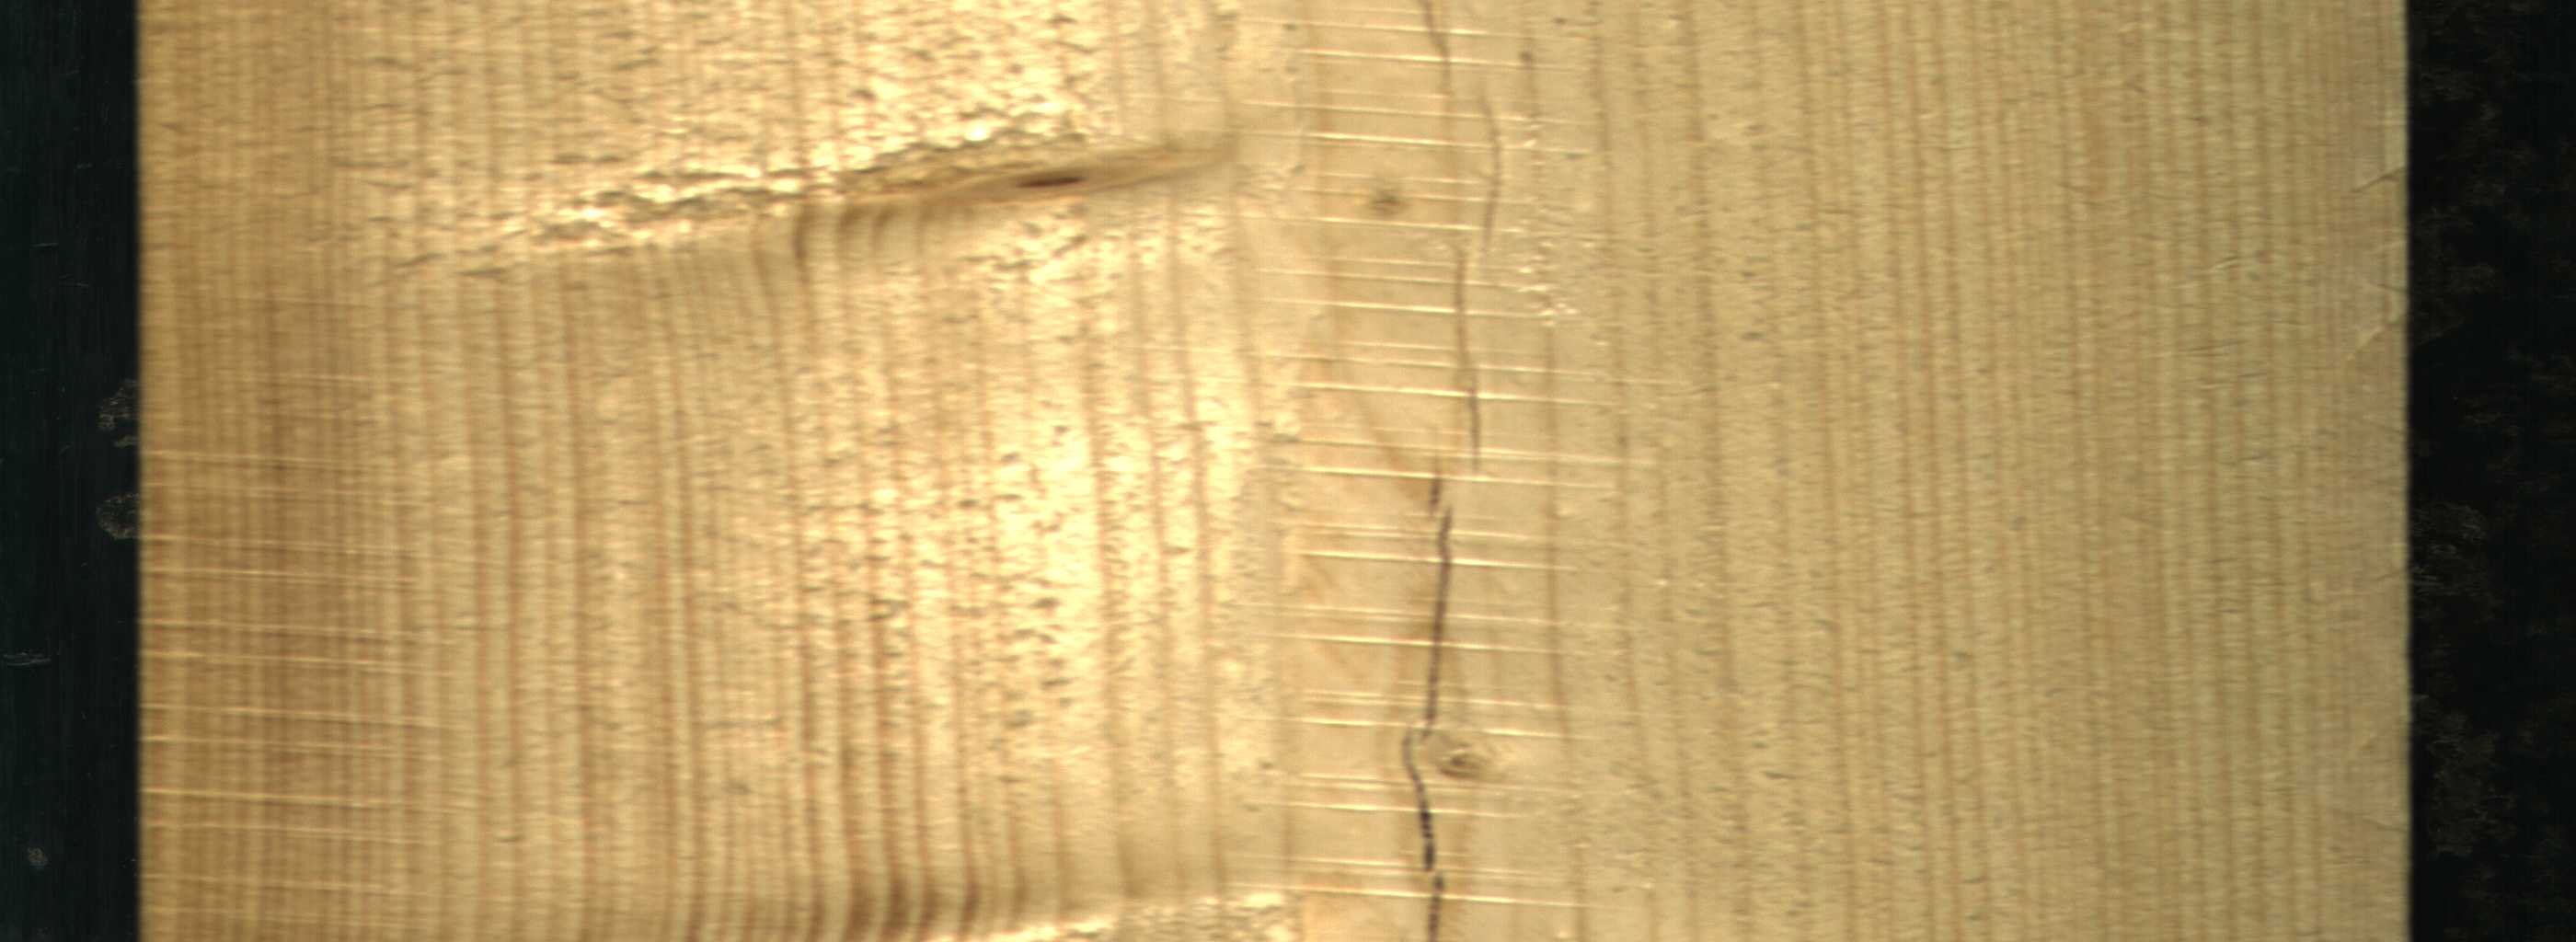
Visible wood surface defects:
Crack
Crack
Live_Knot
Live_Knot